Question: Good day, I am trying to compare a fairly large text file, about 100k lines against an array of between 1000 and 14000 values. The purpose of this is that a user has a text file of values, 1 per line, and the array contains pieces of information that may or may not match each line. Each line in the text file is unique and each item in the array is unique.
Eg text file structure :
The array (outfitCell) will contain the first word of each line but may contain all or none of some matches within the text file, eg it will contain the word "Is" but wont contain the rest of the line. I need it to retain the whole line and write it to a new file in a new path.
I have tried to use file stream and the standard stream reader and writer, but it takes about 50 seconds to do the comparison and write out the lines that "start with" the items from the array into a new txt file.
Does anyone have any suggestions on how I could make this faster, I have had a look online but cant seem to find anything useful.
'''
public static void CopyActiveFiles(List<string> files, string targetLocation, OutfitCell[] activeCells)
{
string tempFile = Path.Combine(Path.GetTempPath(), "tempPermit.txt");
try
{
foreach (string file in files)
{
File.SetAttributes(file, FileAttributes.Normal);
using (FileStream fs = File.Open(file, FileMode.Open, FileAccess.Read, FileShare.ReadWrite))
{
using (BufferedStream bs = new BufferedStream(fs))
{
using (StreamReader sr = new StreamReader(bs))
{
using (var writer = File.CreateText(tempFile))
{
string line;
while ((line = sr.ReadLine()) != null)
{
foreach (var activeCell in activeCells)
{
if (line.StartsWith(activeCell.Name))
{
writer.WriteLine(line);
}
}
}
}
}
}
}
File.SetAttributes(tempFile, FileAttributes.Normal);
File.Copy(tempFile, Path.Combine(targetLocation, Path.GetFileName(file)));
'''
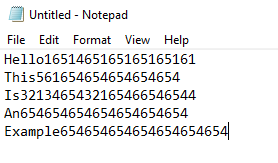
Answer: I would break things out into 2-3 functions. The calling function, the file function, and the thread work function.
'''
public static void CopyActiveFiles(List<string> files, string targetLocation, OutfitCell[] activeCells)
{
foreach (string file in files)
{
CheckFile(file, activeCells);
}
}
private static void CheckFile(string file, OutfitCell[] activeCells)
{
// Thread call
// declare some thread safe collection.
// var lines = File.ReadLines(file).Skip(<index>).Take(<count>);
// Use a variant of the above line to grab a section of lines from the file to then ship out to threads.
}
'''
<URL>
That link will help you count the lines in the file. This is useful for dividing up the file into chunks. Math will be required. Probably loop through x number of times with y items to count and the last block will be of size z.